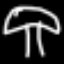
Label: mushroom